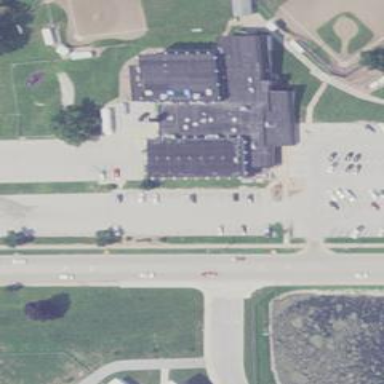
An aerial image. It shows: Sports center building.